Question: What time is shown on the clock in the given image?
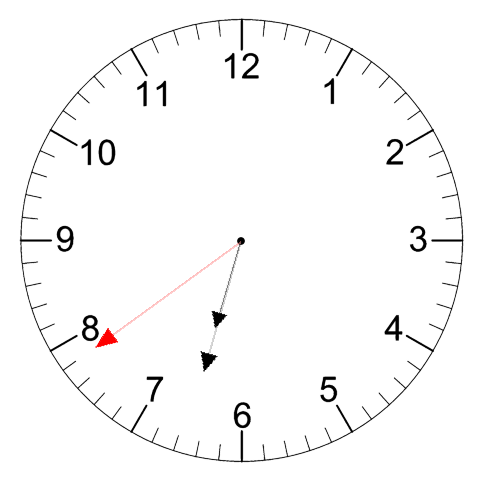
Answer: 06:32:39